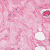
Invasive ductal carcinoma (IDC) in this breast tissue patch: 0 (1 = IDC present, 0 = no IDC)